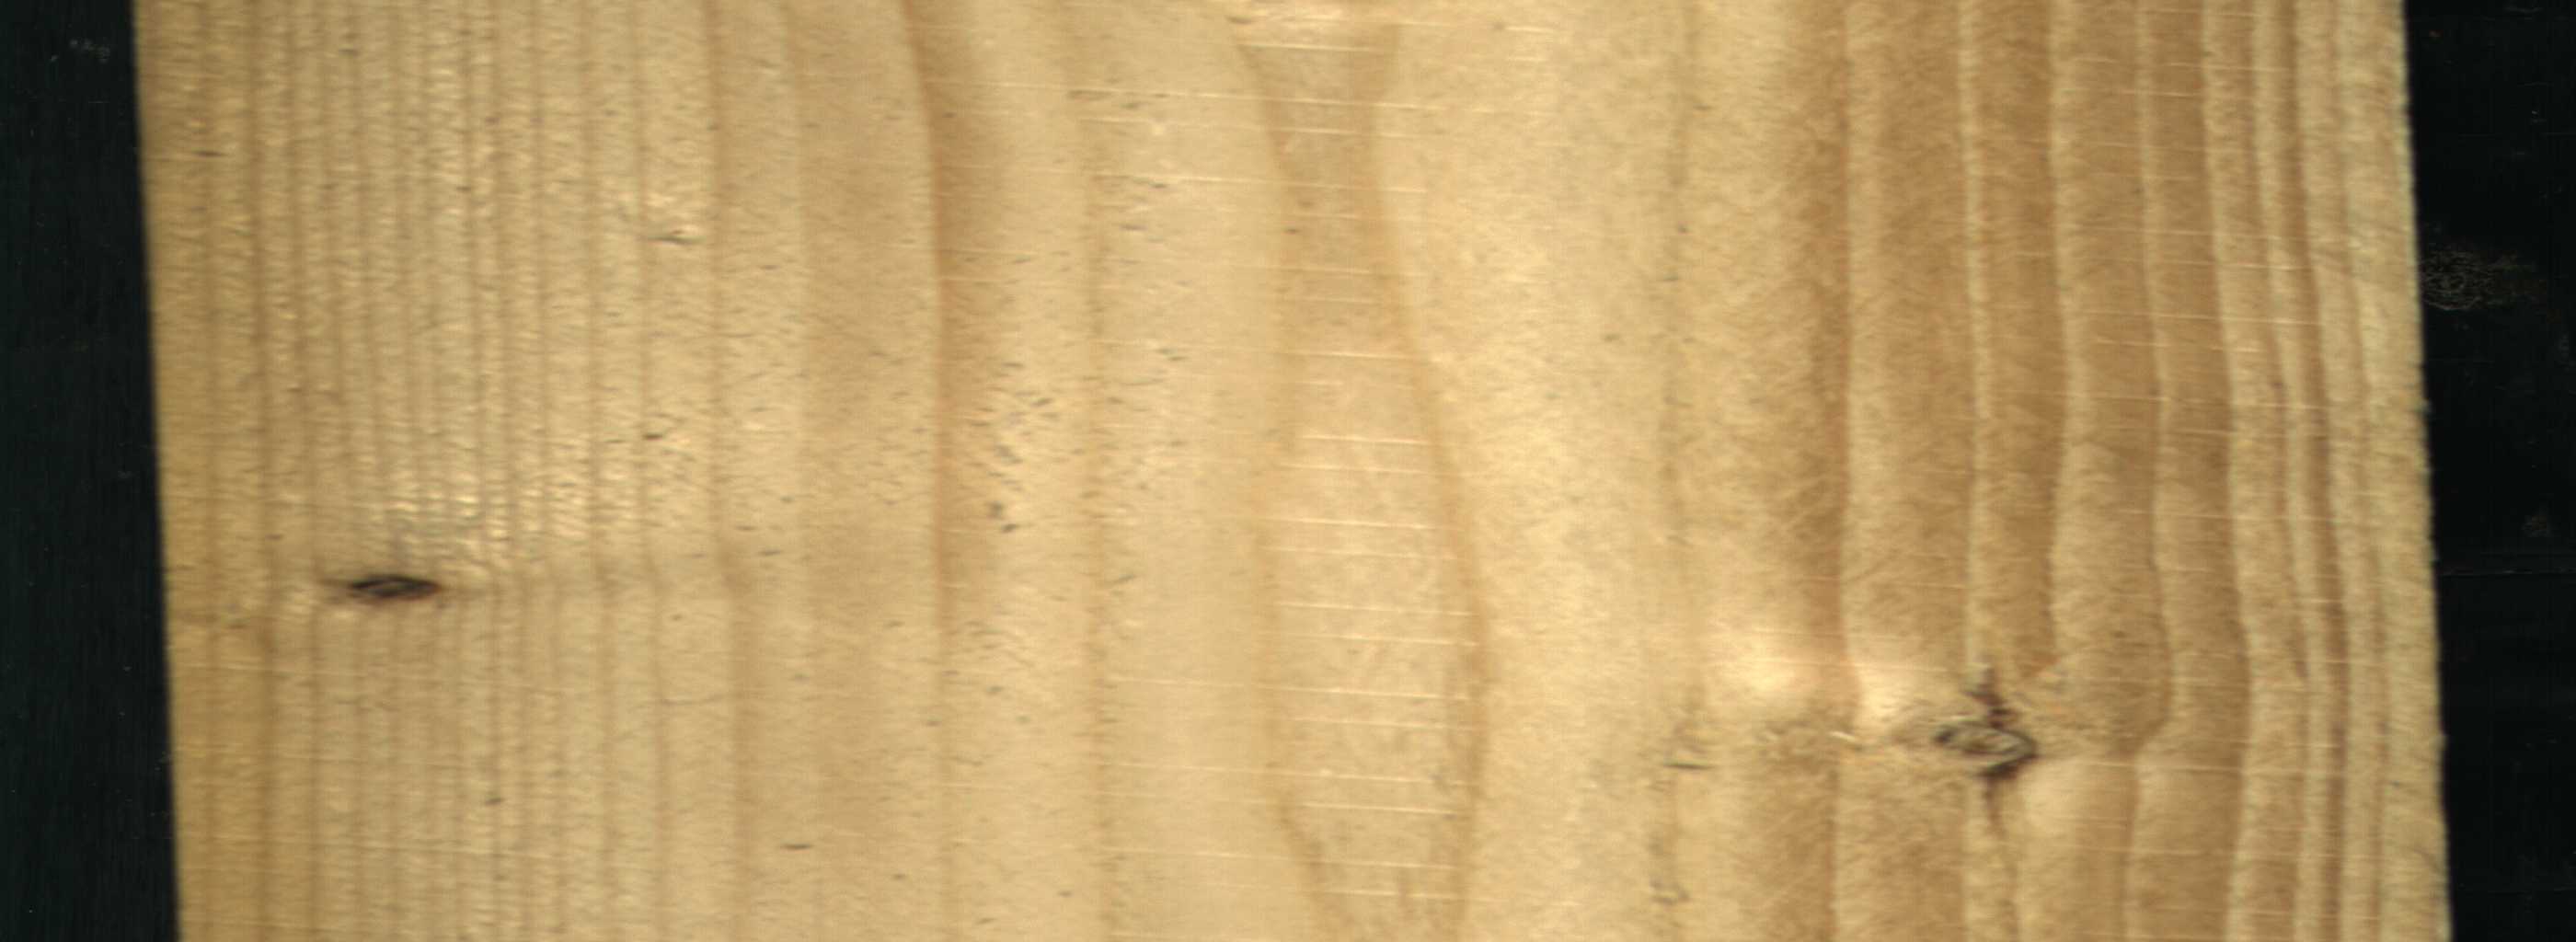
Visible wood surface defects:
Dead_Knot
Live_Knot